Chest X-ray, AP view. Patient: 7 years old, sex F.
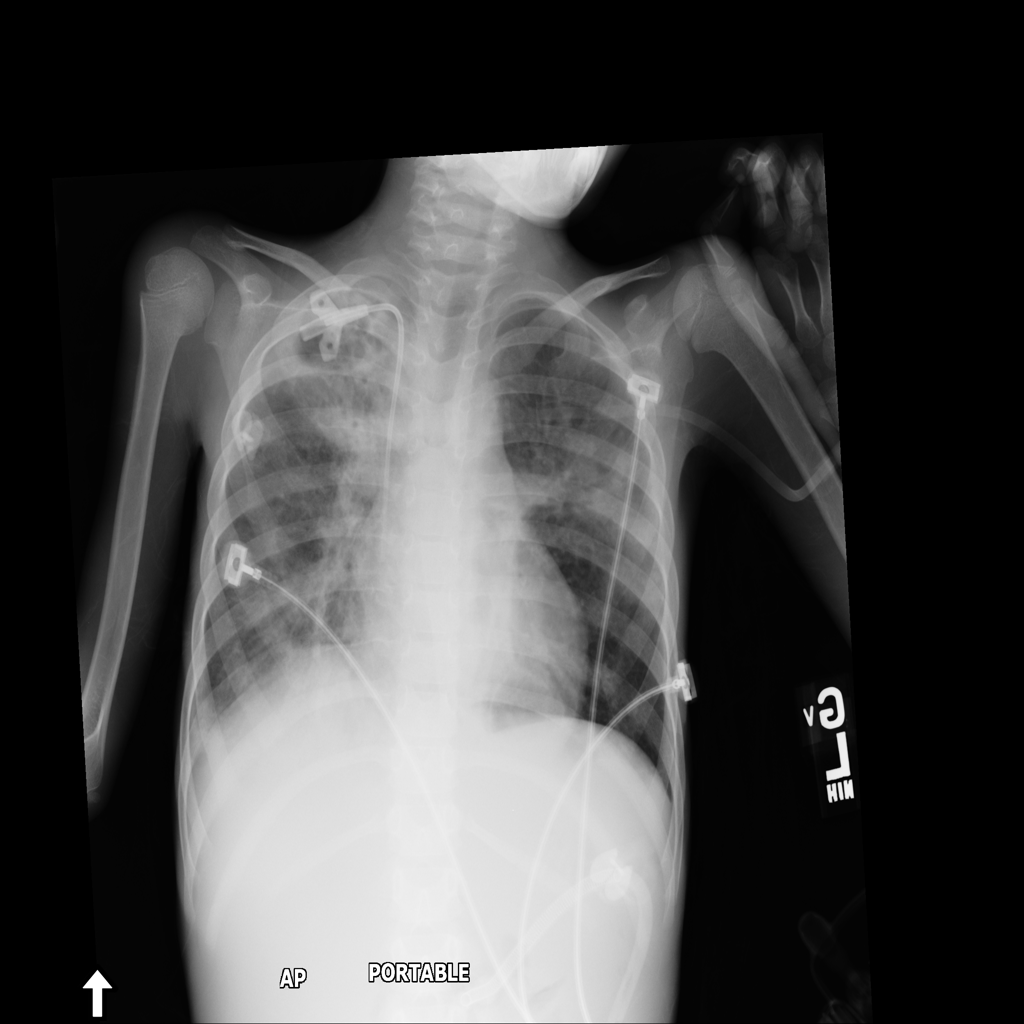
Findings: Infiltration